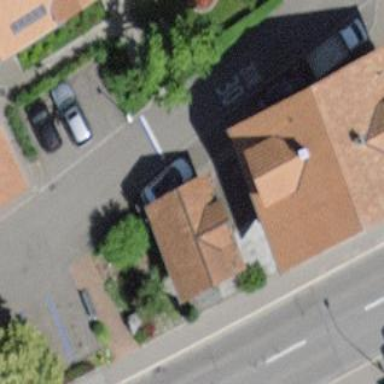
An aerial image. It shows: Commercial building.